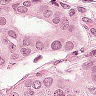
Metastatic tissue present: yes